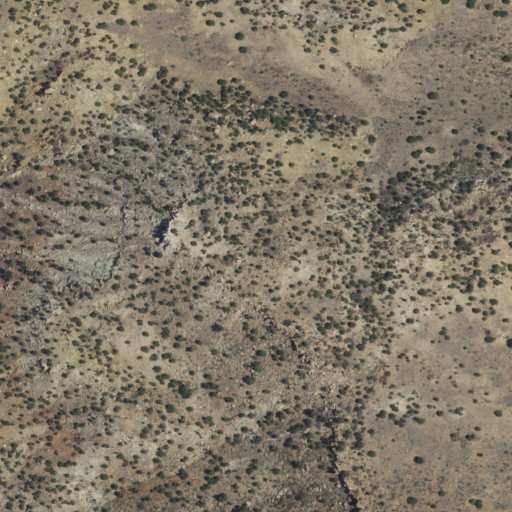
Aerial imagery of mountain in New Mexico named Mesa del Puerta containing only shrub